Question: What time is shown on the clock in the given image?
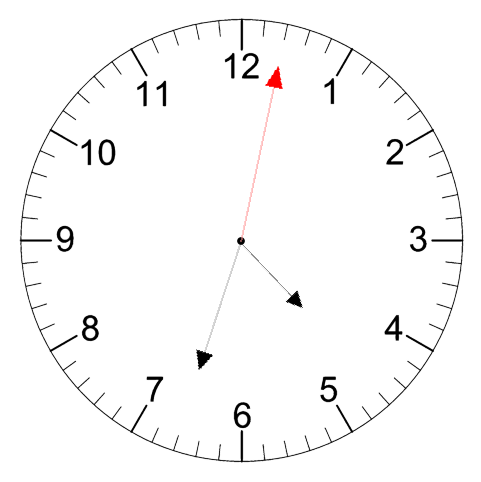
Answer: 04:33:02